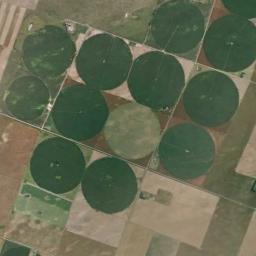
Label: circular_farmland